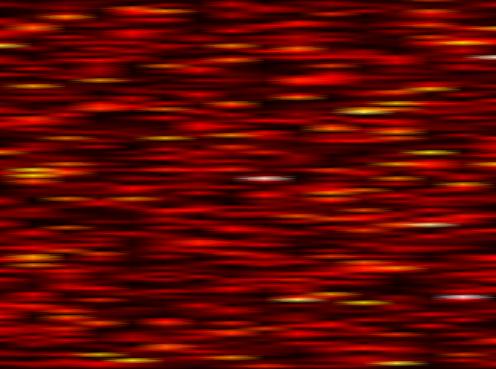
Label: UFMC